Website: bh-photo
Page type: receipt
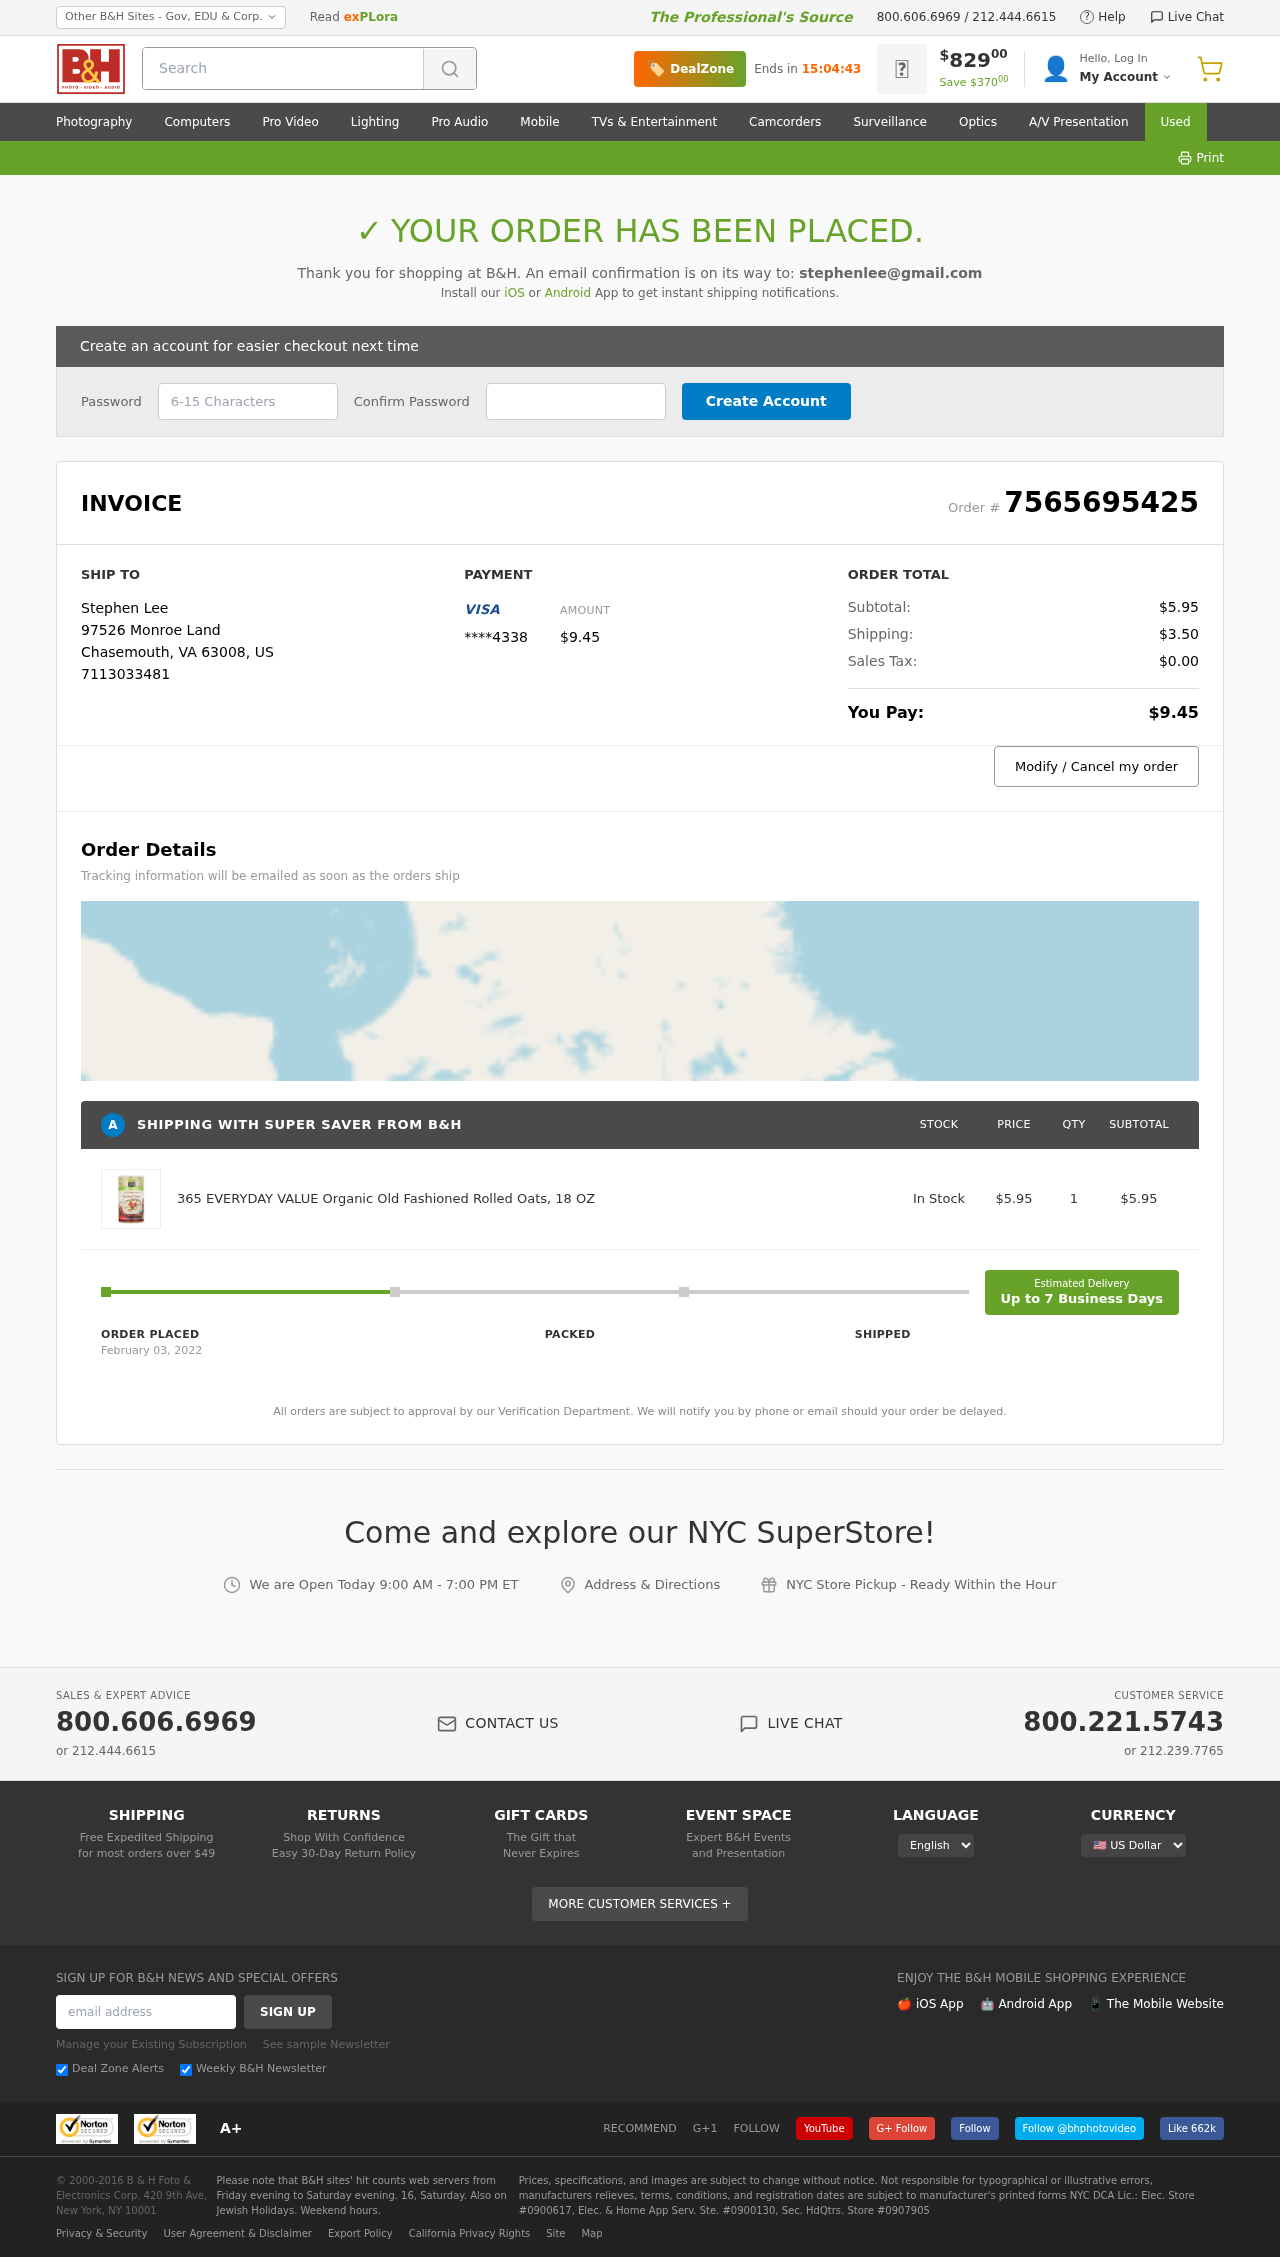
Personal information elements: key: PII_CARD_LAST4
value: ****4338
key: PII_CITY
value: Chasemouth
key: PII_COUNTRY_CODE
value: US
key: PII_EMAIL
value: stephenlee@gmail.com
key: PII_FULLNAME
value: Stephen Lee
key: PII_PHONE
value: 7113033481
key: PII_POSTCODE
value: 63008
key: PII_STATE_ABBR
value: VA
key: PII_STREET
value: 97526 Monroe Land
Product elements: key: PRODUCT1_NAME
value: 365 EVERYDAY VALUE Organic Old Fashioned Rolled Oats, 18 OZ
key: PRODUCT1_PRICE
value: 5.95
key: PRODUCT1_QUANTITY
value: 1
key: PRODUCT1_SUBTOTAL
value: $5.95
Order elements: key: ORDER_ID
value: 7565695425
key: ORDER_TOTAL
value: $9.45
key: ORDER_SUBTOTAL
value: $5.95
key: ORDER_SHIPPING_COST
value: $3.50
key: ORDER_TAX
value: $0.00
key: ORDER_DATE
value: February 03, 2022
Search elements: key: HEADER_SEARCH
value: Search